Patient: sex M, age 65
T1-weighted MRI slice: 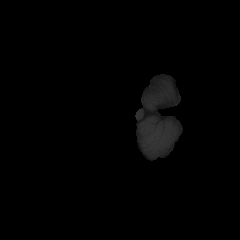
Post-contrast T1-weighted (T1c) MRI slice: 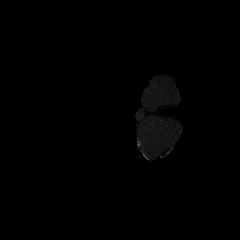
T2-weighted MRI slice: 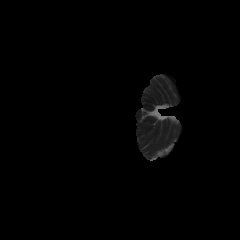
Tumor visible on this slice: no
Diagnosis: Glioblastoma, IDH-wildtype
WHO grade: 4